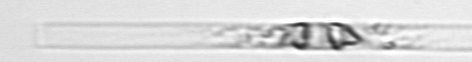
Label: Dactyliosolen_blavyanus